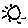
Label: sun